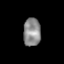
Tissue: skin
Cell type: Epithelial cells
Senescence score: 0.2775
Nuclear area (px): 479
Mean DAPI intensity: 139.781